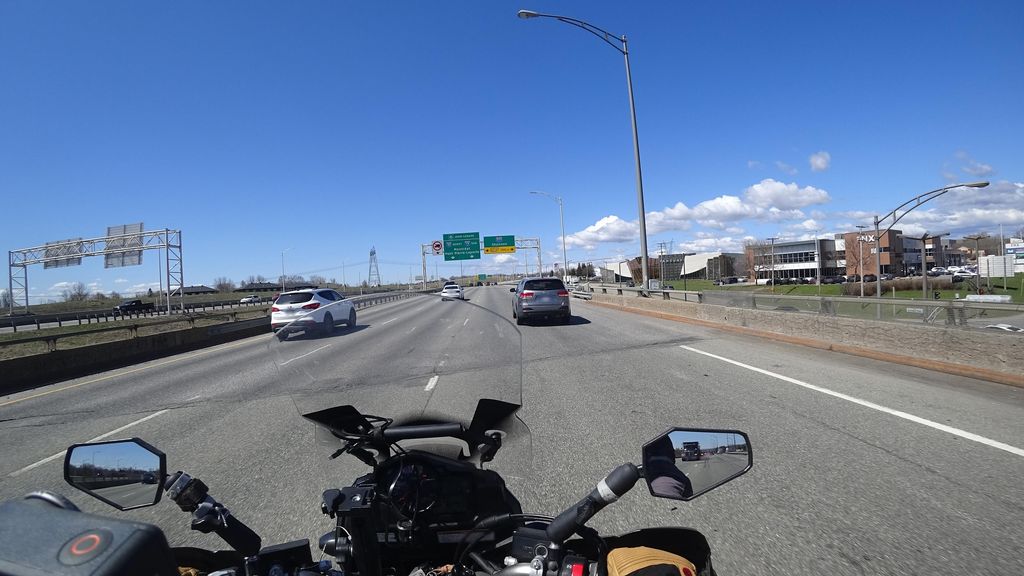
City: quebec_city